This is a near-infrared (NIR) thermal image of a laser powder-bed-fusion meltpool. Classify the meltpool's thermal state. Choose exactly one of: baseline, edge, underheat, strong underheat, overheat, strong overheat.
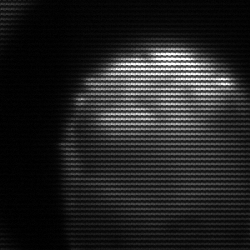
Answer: edge